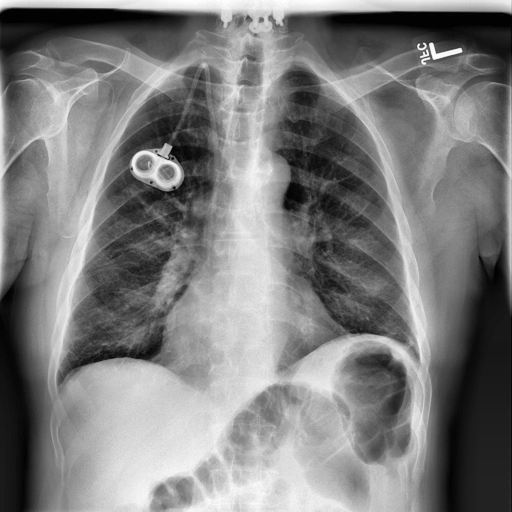
Finding: NORMAL